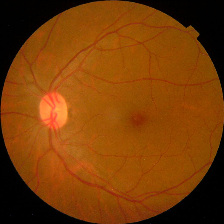
Diabetic retinopathy grade: No DR